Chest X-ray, PA view. Patient: 40 years old, sex M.
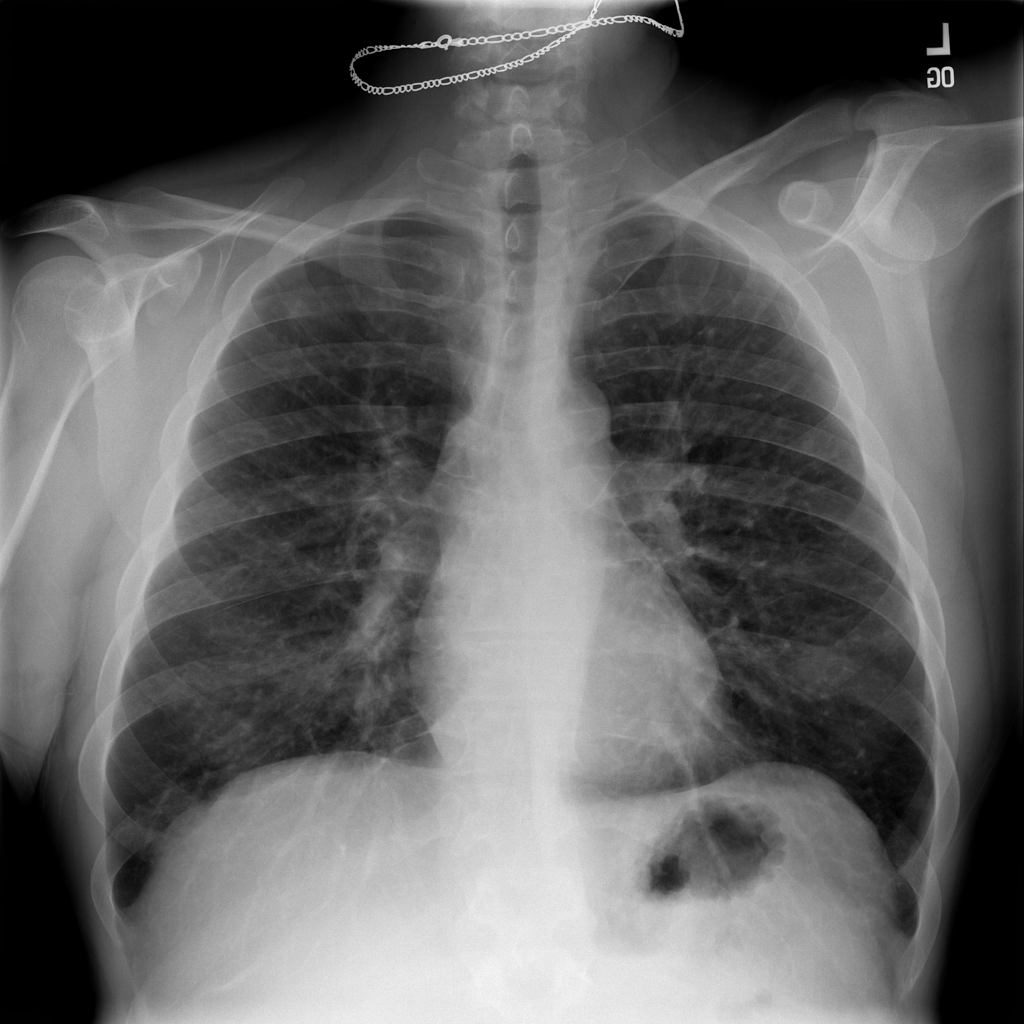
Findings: Nodule